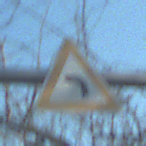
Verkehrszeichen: KurveLinks
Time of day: MorningAfternoon
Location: Outdoor (Nature)
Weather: Clear
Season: NotSpecified
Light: Natural